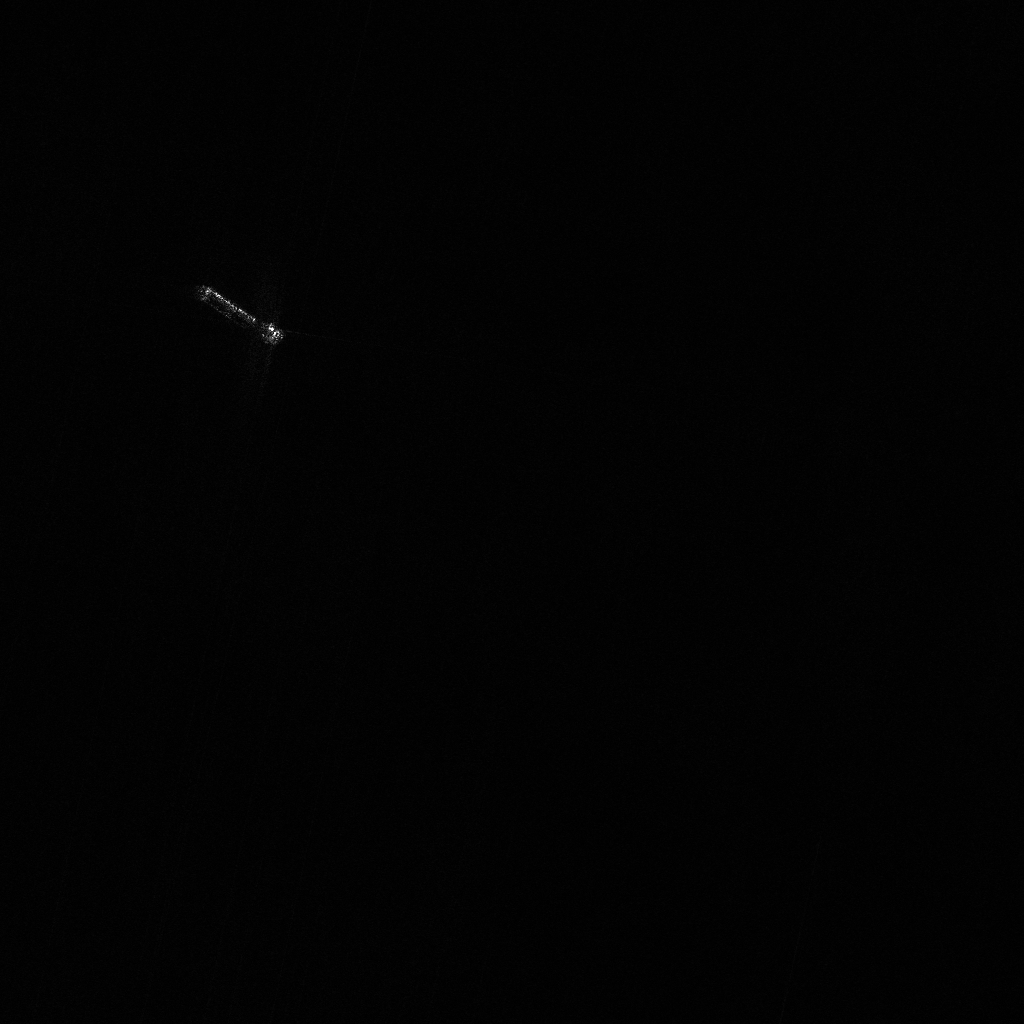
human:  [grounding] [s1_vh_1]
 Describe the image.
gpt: In the satellite image, there is  <ref>1 large dredger </ref> <box>[[17, 28, 28, 32, 28]]</box> located at left.